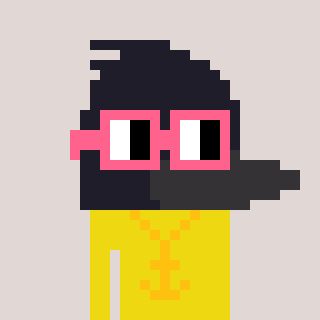
a pixel art character with square pink glasses, a raven-shaped head and a yellow-colored body on a warm background